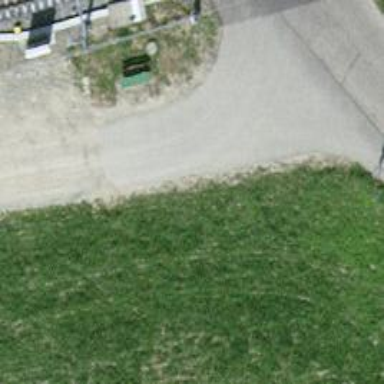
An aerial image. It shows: Track with fine gravel surface of grade2.